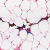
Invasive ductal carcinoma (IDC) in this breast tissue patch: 0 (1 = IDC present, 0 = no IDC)